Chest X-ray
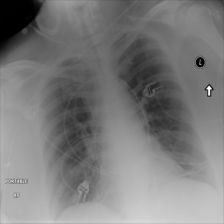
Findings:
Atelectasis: negative
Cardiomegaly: negative
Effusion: negative
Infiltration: negative
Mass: negative
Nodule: negative
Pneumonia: negative
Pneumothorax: negative
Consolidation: negative
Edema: negative
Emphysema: negative
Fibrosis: negative
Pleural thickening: negative
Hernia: negative